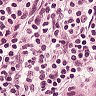
Metastatic tissue present: yes